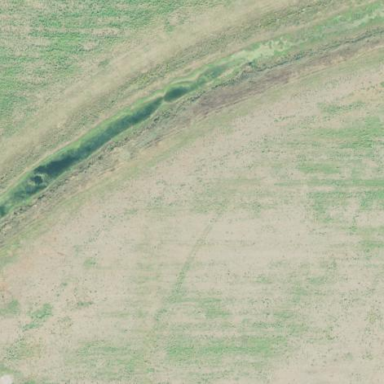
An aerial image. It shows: River flowing through the landscape.